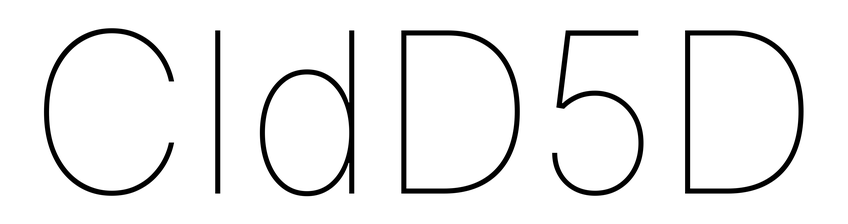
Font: Inter_Thin